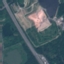
Land use / land cover class: Highway